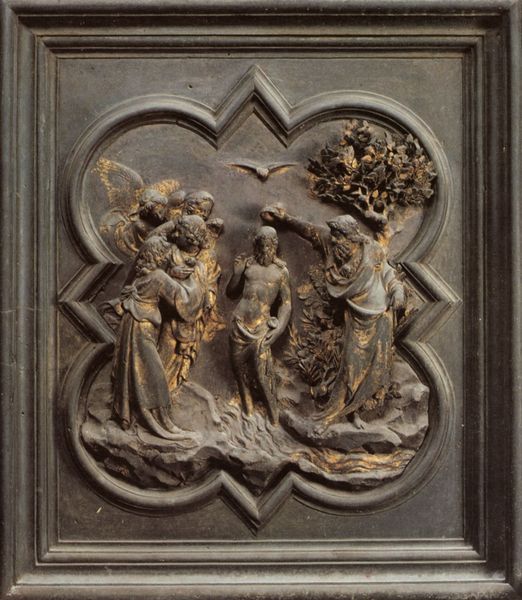
Titel: Nordtür
Künstler: Lorenzo Ghiberti
Standort: Florenz, Baptisterium (EU - I - Toskana)
Schlagwörter: akt, baum, felsen, flügel, nackt, vogel, wasser, fluss, menschen, ufer, szene, tür, ornament, bart, johannes, rahmen, taube, täufer, busch, gold, haare, locken, engel, relief, wellen, zuschauer, metall, bronze, platte, foto, becher, dom, portal, christus, jesus, jesus christus, florenz, heiliger, muschel, taufe, erlöser, olivenbaum, kassette, geist, vierpass, jordan, heiliger geist, messias, gottessohn, sohn gottes, christkind, pisano, steinrelief, #metall, christkönig, chruistusmetall, heiligerg geist, heilland, erretter, jesus von nazaret